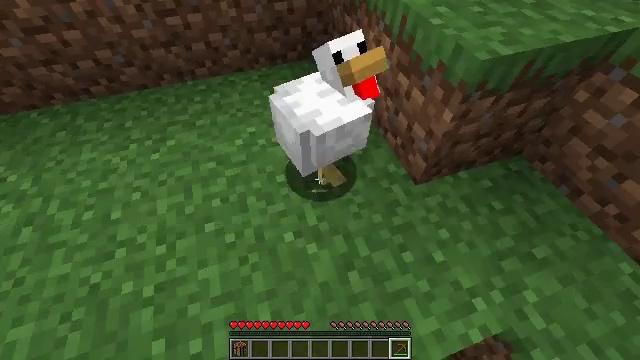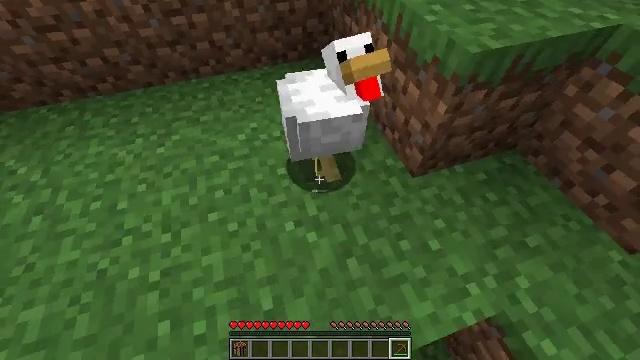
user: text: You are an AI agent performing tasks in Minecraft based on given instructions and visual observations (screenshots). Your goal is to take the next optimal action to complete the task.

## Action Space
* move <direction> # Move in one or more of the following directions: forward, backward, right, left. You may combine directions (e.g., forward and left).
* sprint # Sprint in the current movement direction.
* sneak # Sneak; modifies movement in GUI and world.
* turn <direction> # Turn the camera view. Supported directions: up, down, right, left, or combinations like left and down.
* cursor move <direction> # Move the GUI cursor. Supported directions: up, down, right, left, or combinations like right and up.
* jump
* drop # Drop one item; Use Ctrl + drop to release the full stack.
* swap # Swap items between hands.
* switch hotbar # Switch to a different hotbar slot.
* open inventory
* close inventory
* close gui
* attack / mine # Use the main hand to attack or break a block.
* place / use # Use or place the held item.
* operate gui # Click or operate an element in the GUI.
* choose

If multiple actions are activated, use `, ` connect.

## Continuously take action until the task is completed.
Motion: motion action
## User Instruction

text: Combat the chicken.
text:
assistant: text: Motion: no_op
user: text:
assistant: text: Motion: no_op